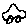
Label: car